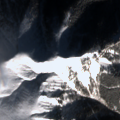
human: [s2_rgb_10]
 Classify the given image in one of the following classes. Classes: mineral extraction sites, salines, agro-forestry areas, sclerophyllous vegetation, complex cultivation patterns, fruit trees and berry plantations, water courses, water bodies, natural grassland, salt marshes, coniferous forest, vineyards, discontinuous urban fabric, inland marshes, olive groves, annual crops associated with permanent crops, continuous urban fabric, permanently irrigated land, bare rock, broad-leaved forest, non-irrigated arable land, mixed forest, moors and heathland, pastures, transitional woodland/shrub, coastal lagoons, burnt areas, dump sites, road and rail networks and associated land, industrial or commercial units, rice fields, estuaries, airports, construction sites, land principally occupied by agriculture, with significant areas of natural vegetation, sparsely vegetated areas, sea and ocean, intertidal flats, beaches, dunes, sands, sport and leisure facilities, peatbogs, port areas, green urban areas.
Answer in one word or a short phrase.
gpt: broad-leaved forest, coniferous forest, natural grassland, sparsely vegetated areas